Field crop: maize
Growth stage: 2
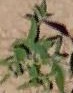
Species: atriplex